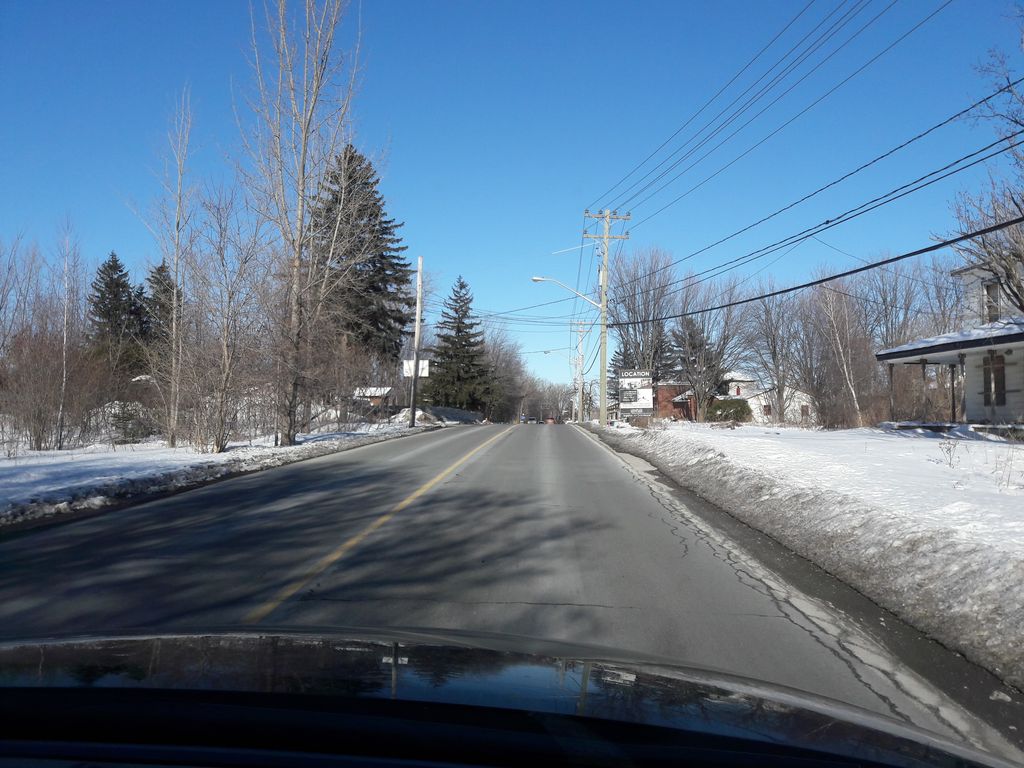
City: montreal